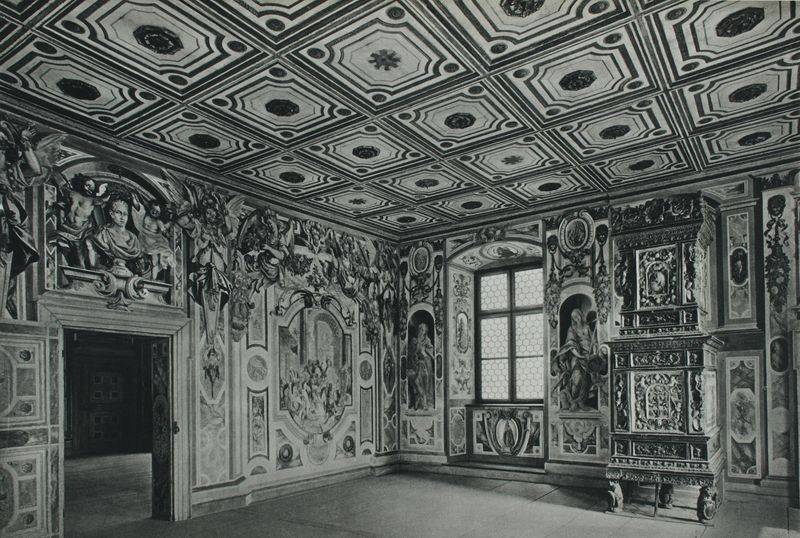
Titel: Erkerzimmer
Künstler: Franz Joseph Geiger
Standort: Landshut
Institution: Burg Trausnitz
Schlagwörter: gemälde, kopf, mann, schatten, weiß, frauen, menschen, fenster, glas, grau, holz, licht, raum, schwarz, tür, zimmer, schloss, malerei, wand, architektur, barock, innenraum, boden, interieur, decke, renaissance, kamin, ofen, engel, keramik, putte, putto, skulptur, relief, füße, welle, bilder, schrank, ecke, leiste, ansicht, fußboden, dielen, saal, figuren, dekoration, jugendstil, tapete, büste, dekor, ornamente, wandgemälde, wandmalerei, uhr, türrahmen, stuck, durchgang, innenansicht, plastik, tor, bemalt, foto, fotografie, photographie, eingang, nische, burg, durchblick, fensterkreuz, palast, porträts, schwarz weiß, stempel, holzdecke, türstock, altar, photo, quadrate, portal, standuhr, skulpturen, glasfenster, residenz, götter, fresken, tapisserie, kasetten, kassetten, kassettendecke, fresko, museum, büsten, einrichtung, prunk, putten, tpr, butzenscheiben, illusion, putti, waben, verzierungen, fresco, freskos, vertäfelung, kachelofen, kasette, kassette, nischen, kasettendecke, kassetendecke, festsaal, landshut, tafeldecke, wandbemalung, prunkvoll, inkrustationen, fußbodenleiste, scheinarchitektur, holzrelief, kasstten, schlosssaal, inenansicht, türsturz, überladen, schwarzweiß foto, gefache, holzschnitzereien, kassete, schwar weiss, tenster